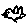
Label: bird